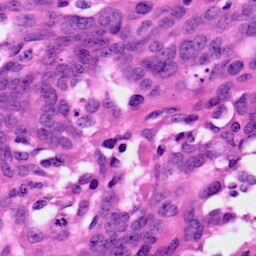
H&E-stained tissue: Ovarian